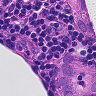
Metastatic tissue present: yes